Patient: sex M, age 64
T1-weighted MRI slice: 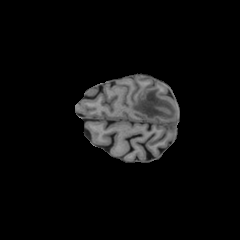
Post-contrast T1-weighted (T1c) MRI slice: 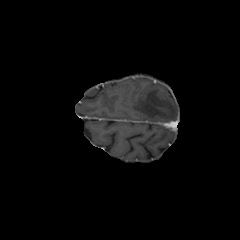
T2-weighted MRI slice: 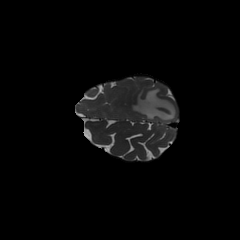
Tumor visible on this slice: yes
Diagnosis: Glioblastoma, IDH-wildtype
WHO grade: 4